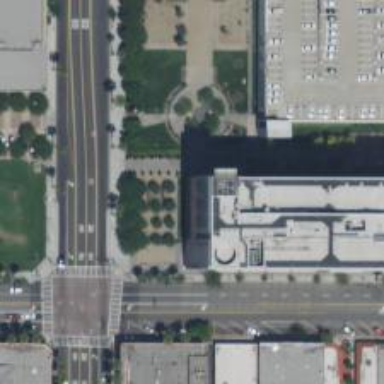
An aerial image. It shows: Government office.